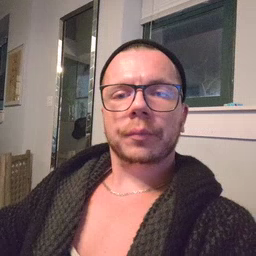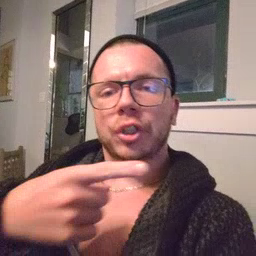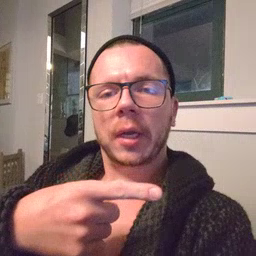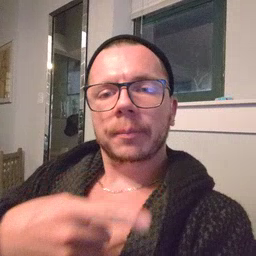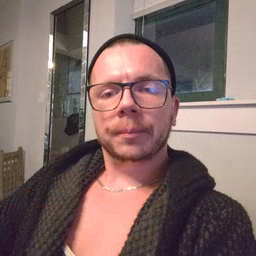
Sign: hesheit